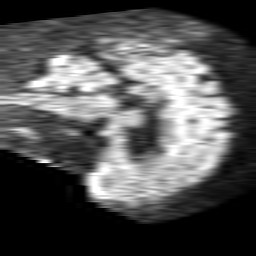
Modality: TRACE
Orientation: sagittal
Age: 60
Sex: male
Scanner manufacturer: philips
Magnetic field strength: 1.5 T
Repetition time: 4.177 s
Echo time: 0.0766 s